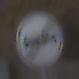
Verkehrszeichen: EndeUeberholverbot
Umgebung: Outdoor, Nature
Tageszeit: MorningAfternoon
Wetter: Overcast
Licht: Natural
Jahreszeit: NotSpecified
Kontrast: LowContrast